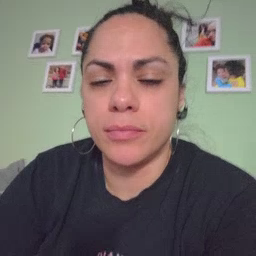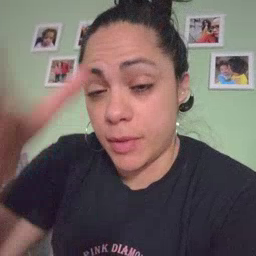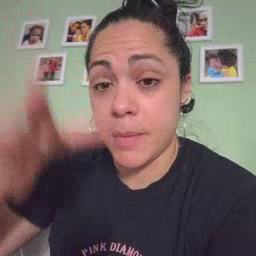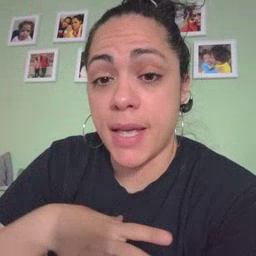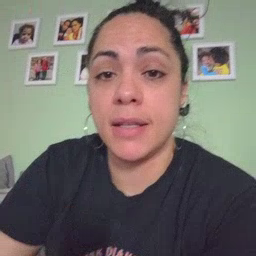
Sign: man